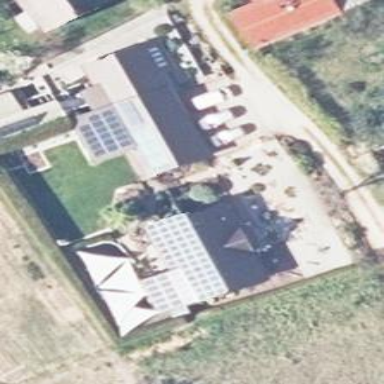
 consisting of solar photovoltaic panels."